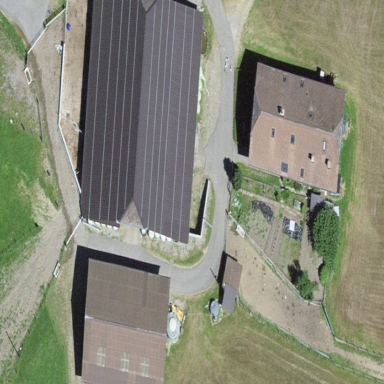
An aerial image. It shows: Farmyard area.